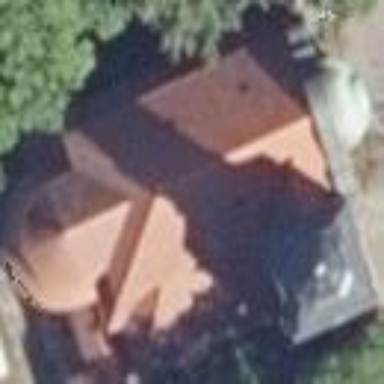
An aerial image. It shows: Church which is place of worship.